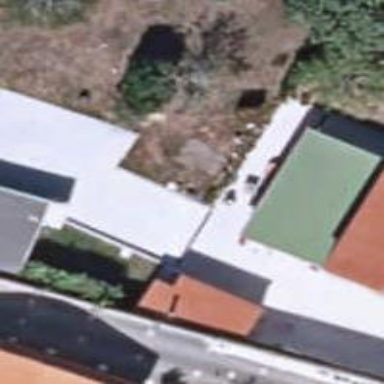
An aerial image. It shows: Garage.